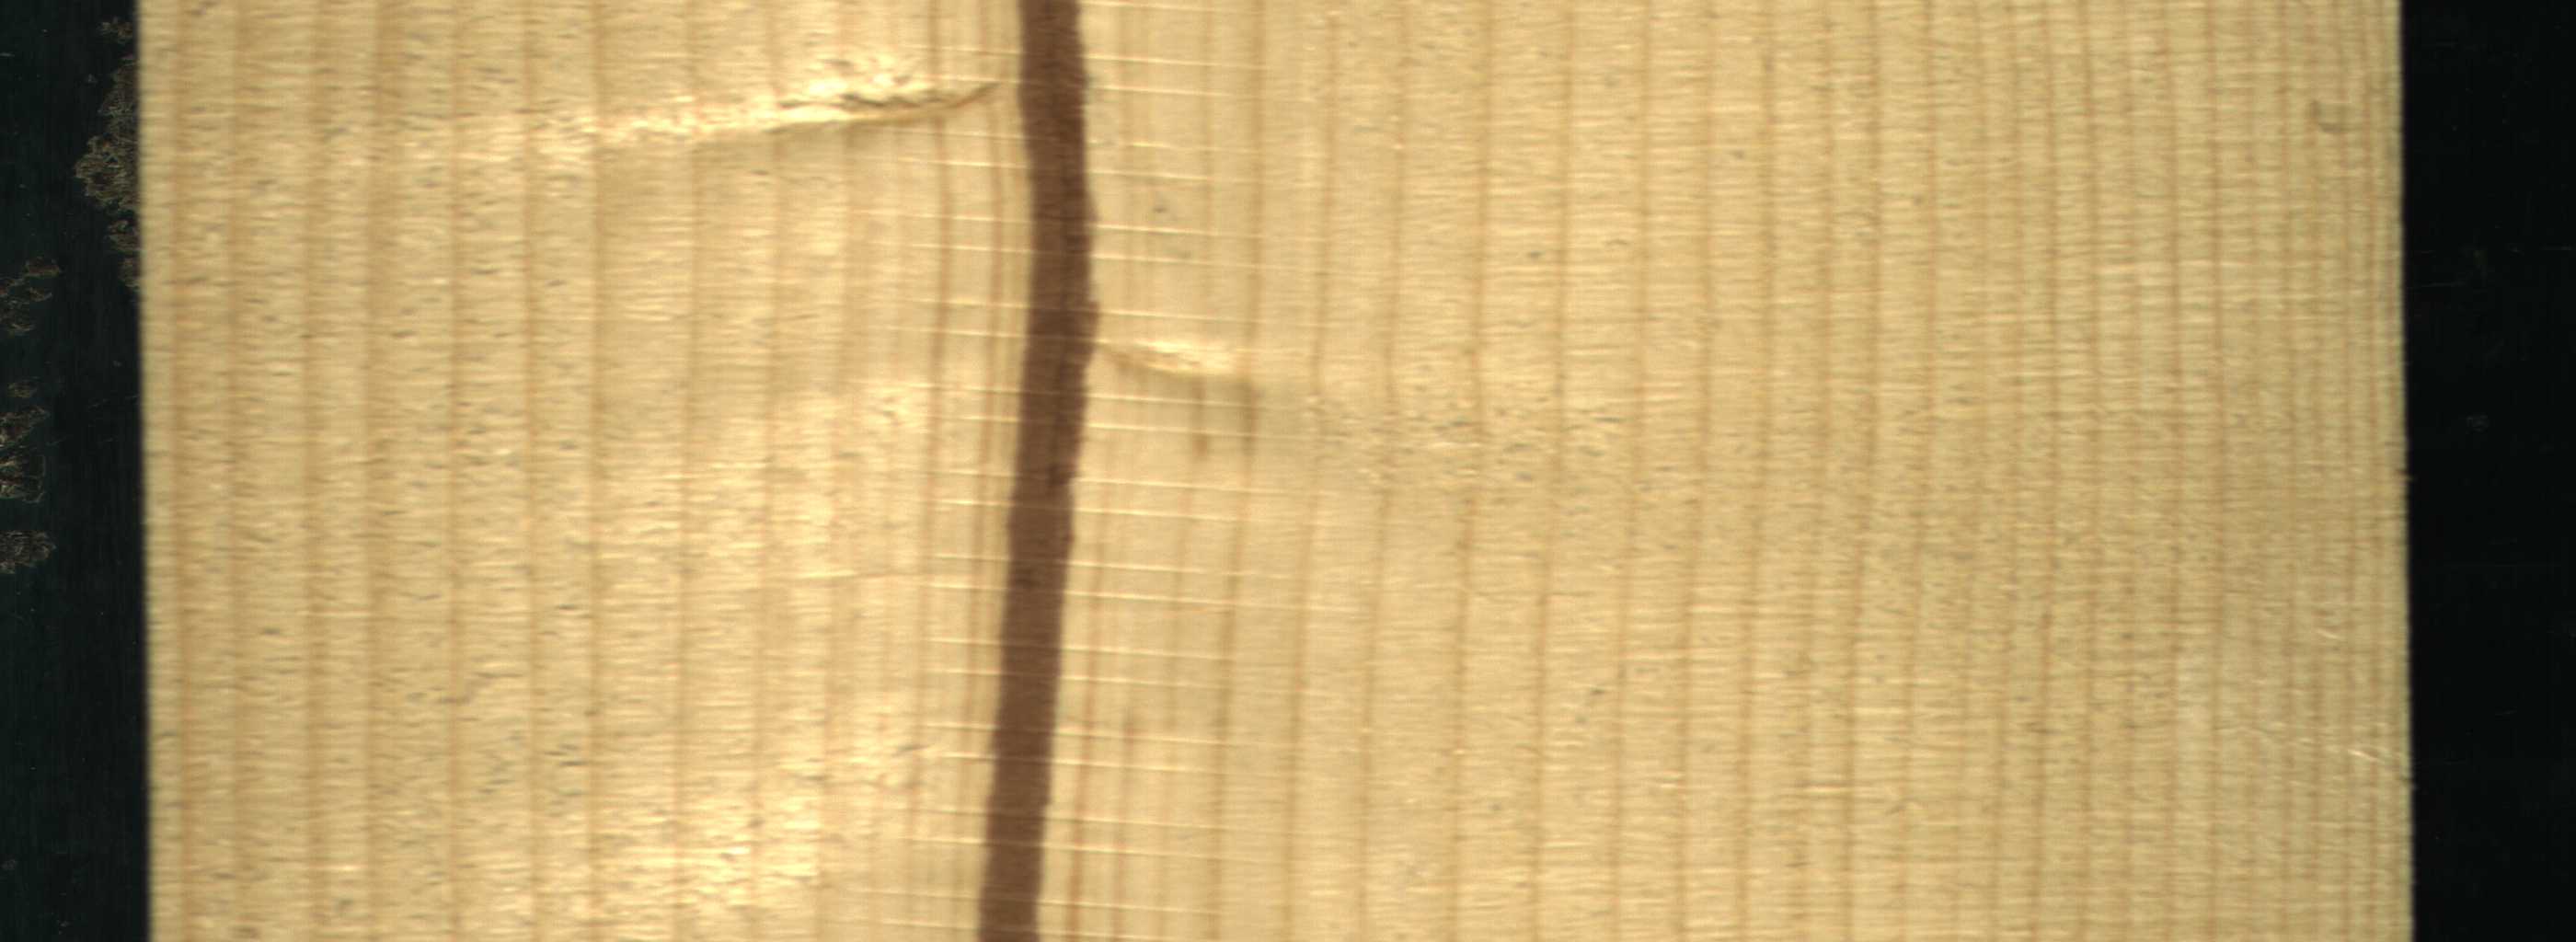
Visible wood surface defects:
Marrow